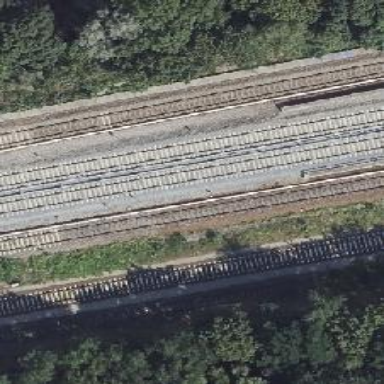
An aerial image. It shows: Railway signal.